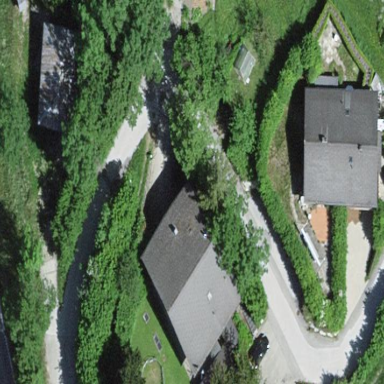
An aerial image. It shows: Simple house.